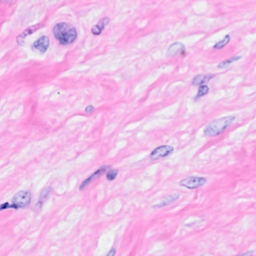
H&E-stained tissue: Breast